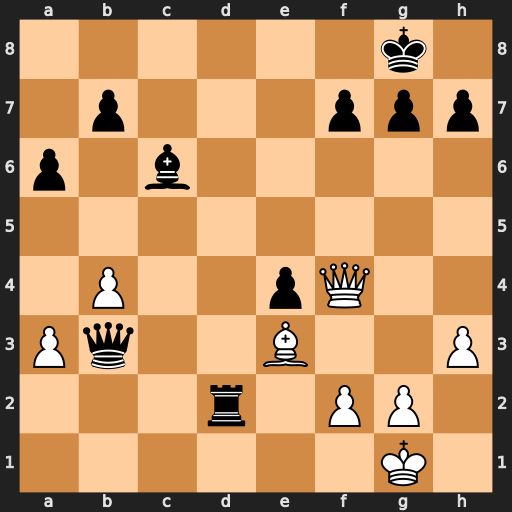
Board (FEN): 6k1/1p3ppp/p1b5/8/1P2pQ2/Pq2B2P/3r1PP1/6K1
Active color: w
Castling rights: -
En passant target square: -
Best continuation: Qb8+ Rd8 Qxd8+ Be8 Qxe8#